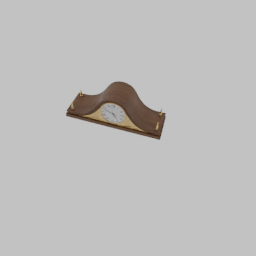
Label: electronics